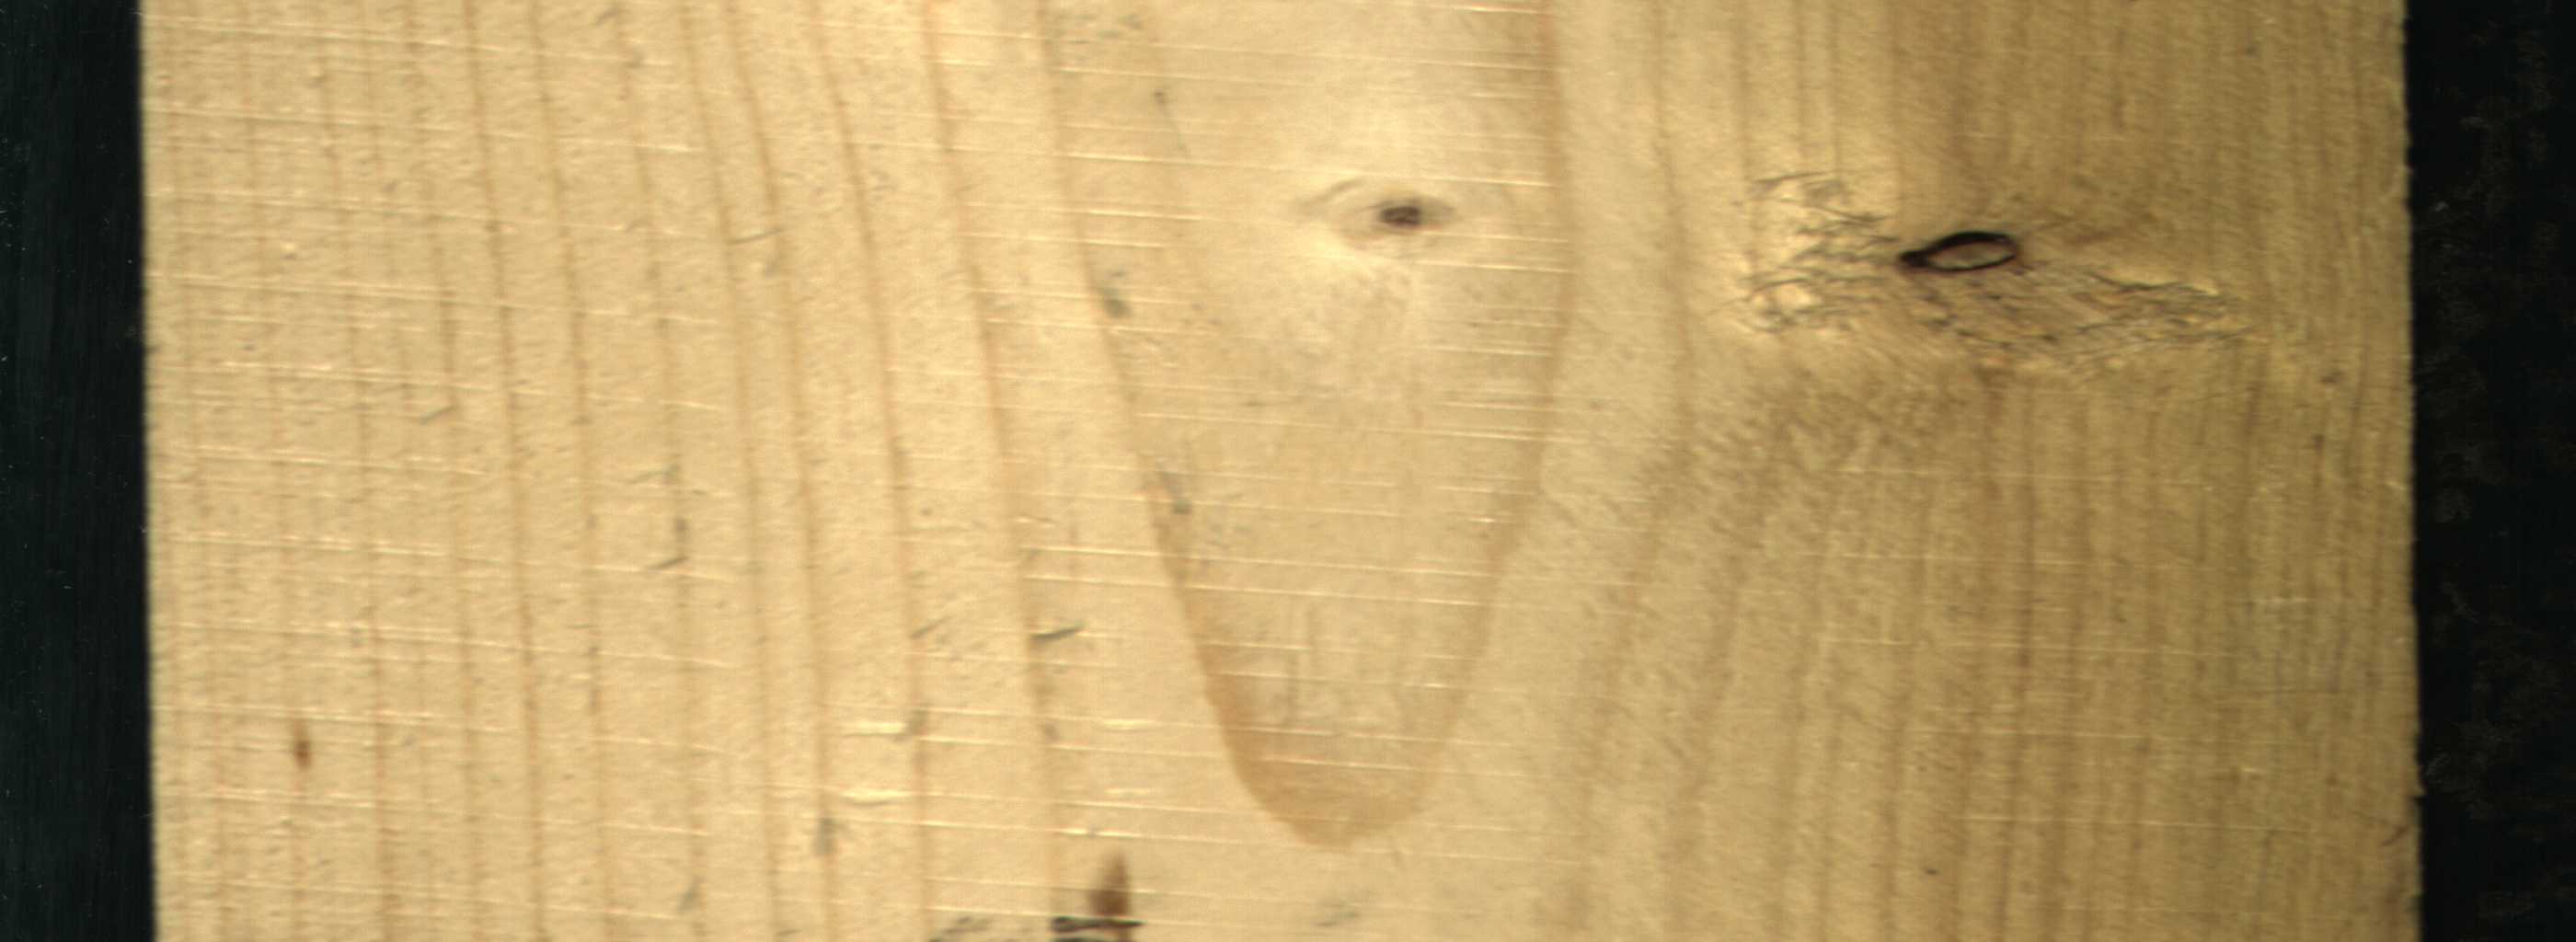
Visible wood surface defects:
resin
Dead_Knot
Live_Knot